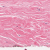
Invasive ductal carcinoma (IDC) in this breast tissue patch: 0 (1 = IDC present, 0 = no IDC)